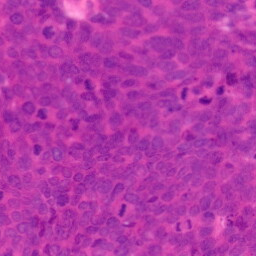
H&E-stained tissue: Colon